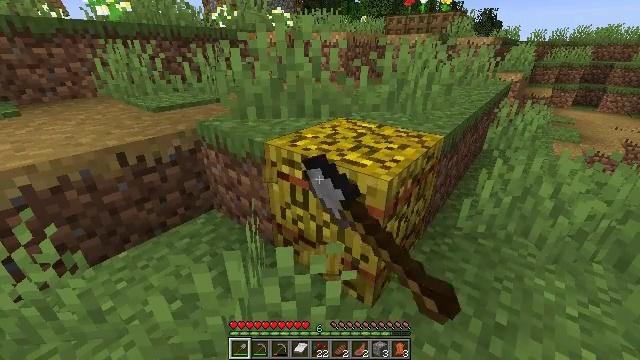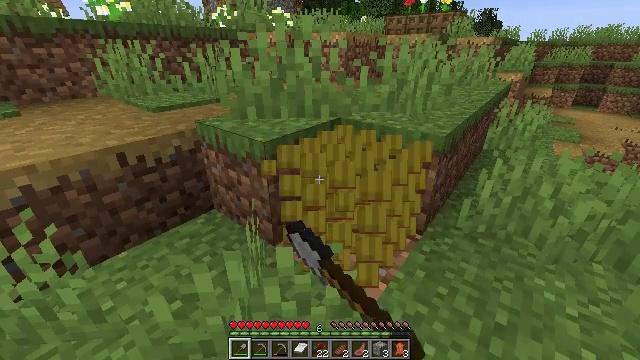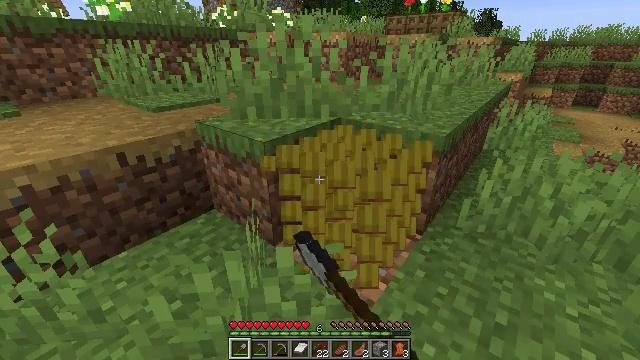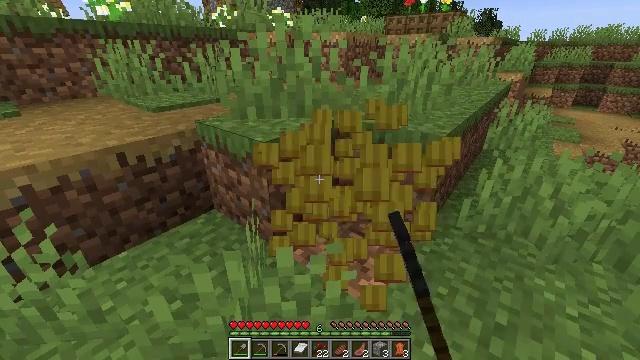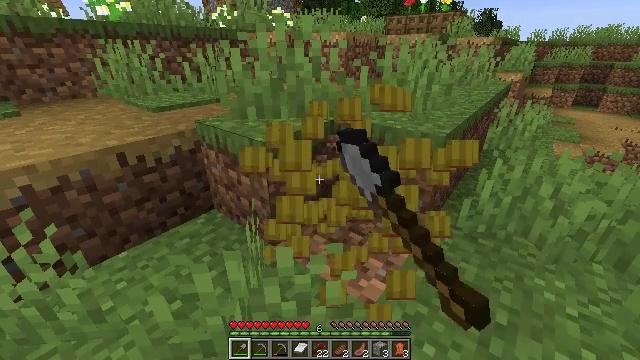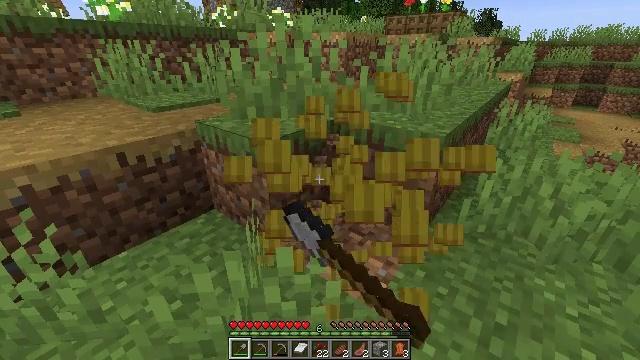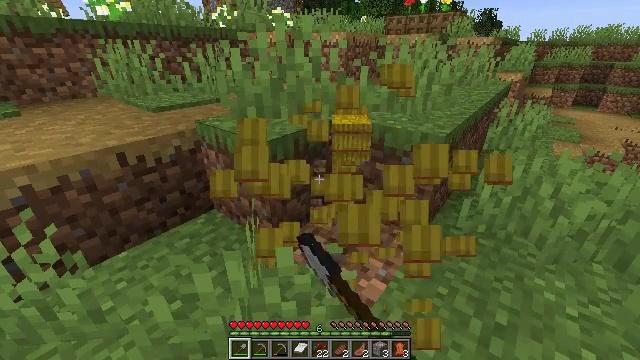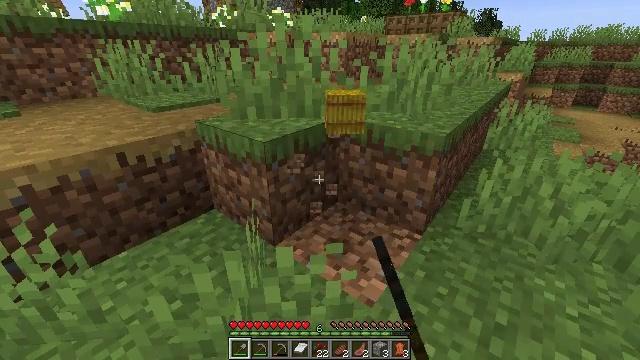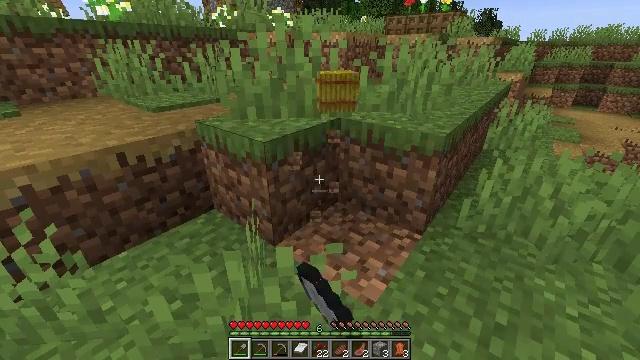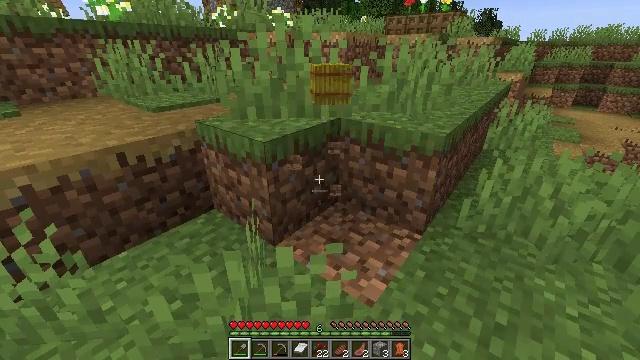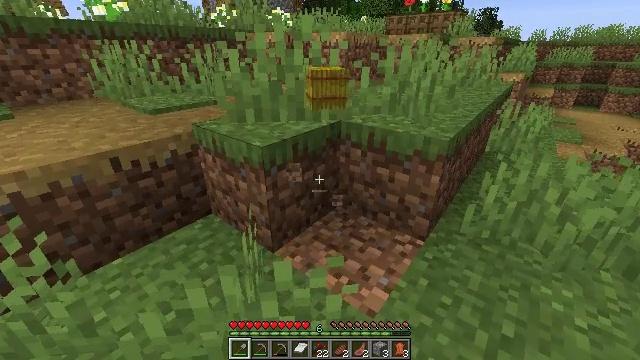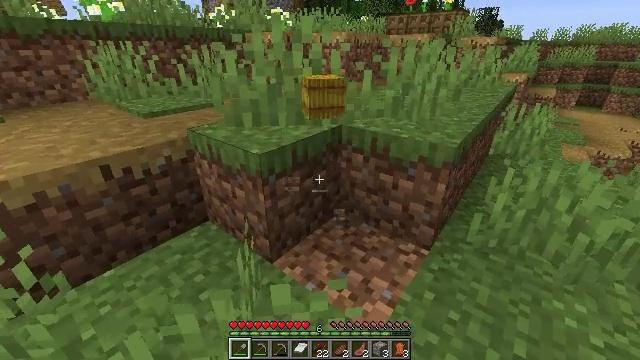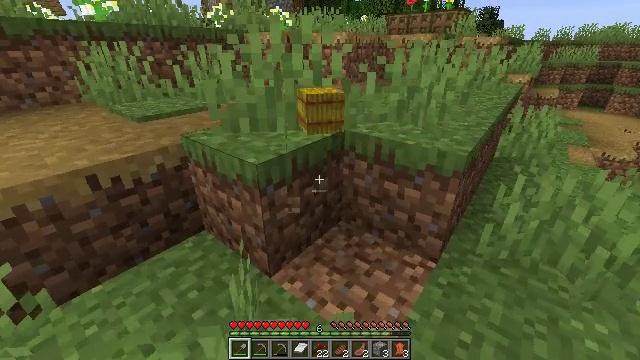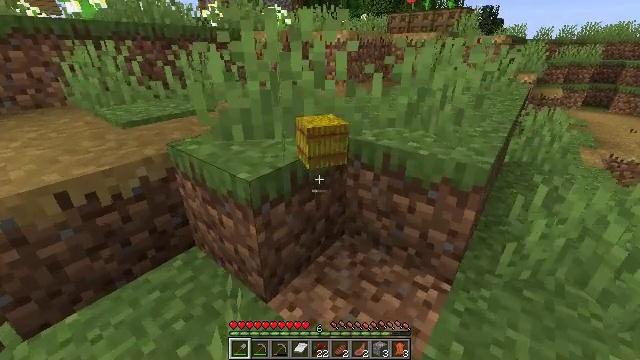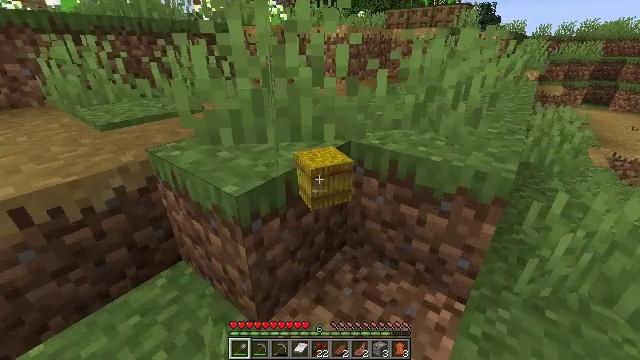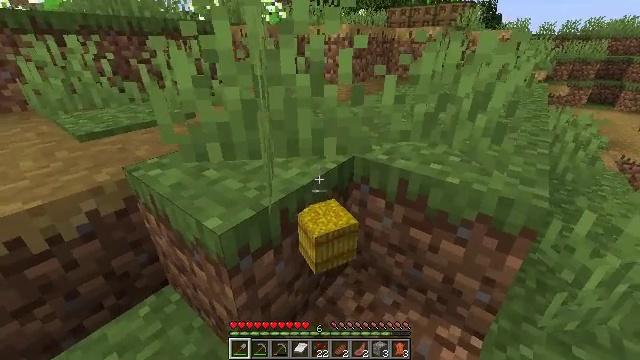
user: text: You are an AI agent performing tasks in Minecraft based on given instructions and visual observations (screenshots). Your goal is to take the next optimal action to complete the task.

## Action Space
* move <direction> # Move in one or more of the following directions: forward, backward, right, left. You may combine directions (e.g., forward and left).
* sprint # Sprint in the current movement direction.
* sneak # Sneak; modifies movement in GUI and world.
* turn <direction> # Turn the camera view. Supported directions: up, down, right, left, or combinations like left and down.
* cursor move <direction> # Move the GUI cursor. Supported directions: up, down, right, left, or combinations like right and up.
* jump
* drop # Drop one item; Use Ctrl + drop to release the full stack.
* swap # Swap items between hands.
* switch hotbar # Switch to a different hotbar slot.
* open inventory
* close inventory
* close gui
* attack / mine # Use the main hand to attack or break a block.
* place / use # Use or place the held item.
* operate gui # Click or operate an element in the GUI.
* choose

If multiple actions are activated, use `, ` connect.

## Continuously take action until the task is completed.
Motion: motion action
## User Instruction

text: Mine a hay block from the field.
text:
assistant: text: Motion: attack / mine
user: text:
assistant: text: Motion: attack / mine
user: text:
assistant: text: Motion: attack / mine
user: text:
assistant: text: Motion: attack / mine
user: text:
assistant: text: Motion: attack / mine
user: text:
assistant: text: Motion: attack / mine
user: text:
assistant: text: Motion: attack / mine
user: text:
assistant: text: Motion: no_op
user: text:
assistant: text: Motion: no_op
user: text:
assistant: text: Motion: move forward
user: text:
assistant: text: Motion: move forward
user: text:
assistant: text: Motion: move forward
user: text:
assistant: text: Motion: move forward
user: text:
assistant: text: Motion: move forward
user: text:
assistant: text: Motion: move forward
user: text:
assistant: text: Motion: no_op
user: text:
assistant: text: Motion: no_op
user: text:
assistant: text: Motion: no_op
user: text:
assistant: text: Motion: turn left
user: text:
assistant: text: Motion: no_op
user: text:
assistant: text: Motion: turn left
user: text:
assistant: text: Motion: turn left
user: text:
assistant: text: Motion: turn left
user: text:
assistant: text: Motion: turn left
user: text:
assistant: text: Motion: turn left
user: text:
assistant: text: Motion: turn left
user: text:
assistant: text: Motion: turn left
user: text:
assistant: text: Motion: turn left
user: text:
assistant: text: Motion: turn left and down
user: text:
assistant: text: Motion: turn left